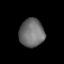
Tissue: lung
Cell type: B cells
Senescence score: 0.6285
Nuclear area (px): 687
Mean DAPI intensity: 111.103